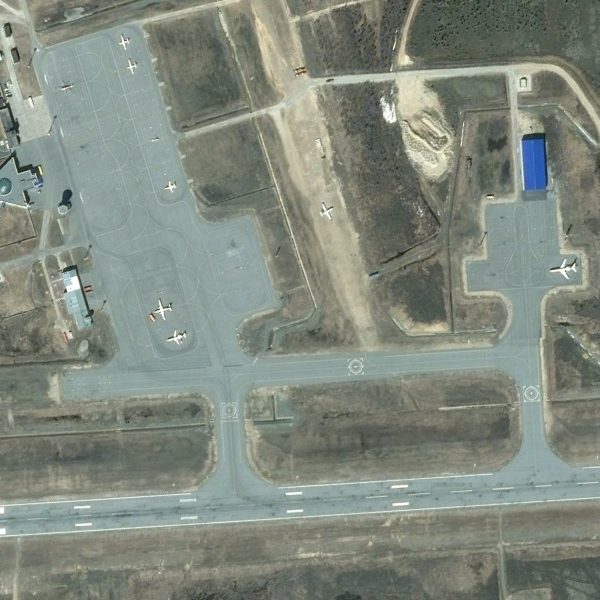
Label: Airport